Question: my js:
'''
$("#navShop li").hover(function () {
$(this).find("ul.subCatMenu").stop(true, true).show();
},
function () {
$(this).find("ul.subCatMenu").stop(true, true).hide();
});
'''
Nothing special in the JS and in my HTML:
'''
<ul class="nav navbar-nav navbar-right">
<li><a href="/" id="home">Home</a></li>
<li><a href="About">About</a>
<ul class="subCatMenu">
<li><a href="#">About us</a></li>
<li><a href="#">Contact us</a></li>
</ul>
</li>
</ul>
'''
The thing is that the designer wants a line under about when you hover, so just an
'''
a:hover{ border-bottom: 1px solid green;}
'''
But there are several pixels between the second level 'ul' and the 'a' When I move the cursor to the second level ul, it disappears When the mouse is on the border of the a or on the margin of it.
to explain my poor photoshop-less image:
red = margin, blue = padding, green=border
it is something similar to <URL> but I need the gap for the designer. Thanks in advance!

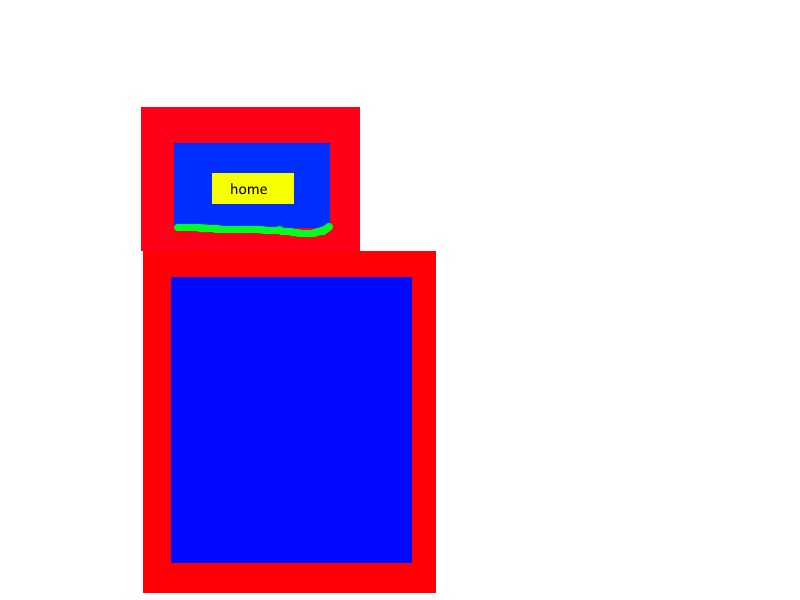
Answer: Are you looking for something like this? Pure css without js
<URL>
<URL>
'''
ul {
list-style:none;
}
ul > li {
display:block;
position:relative;
float:left;
}
ul > li > a {
display:inline-block;
padding:20px;
background:#eee;
border-bottom:1px solid #333;
color:#333;
}
ul>li ul {
opacity:0;
width:200px;
background:#333;
visibility:hidden;
position:absolute;
top:100%;
left:0;
transition: all .3s ease .6s;
margin:0;
padding:0;
}
ul>li:hover ul {
opacity:1;
visibility:visible;
transition: all .3s ease .1s;
}
ul>li li {
float:none;
}
ul>li ul a {
display:block;
border:none;
background:#333;
color:#eee;
}
'''